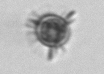
Label: Rhabdolithes